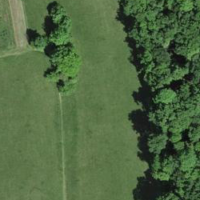
EUNIS habitat code: 52
Species observed at this site:
Anthyllis vulneraria
Primula veris